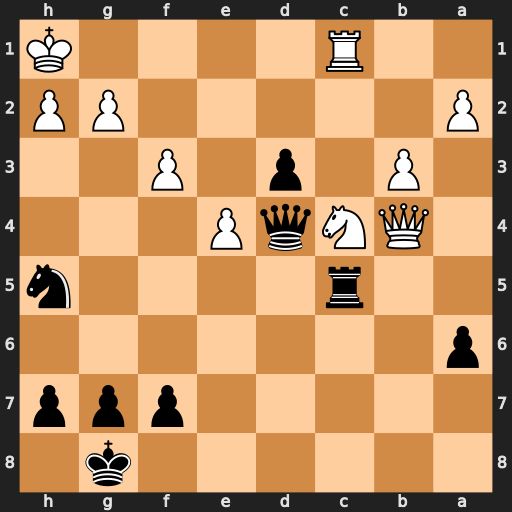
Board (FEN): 6k1/5ppp/p7/2r4n/1QNqP3/1P1p1P2/P5PP/2R4K
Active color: b
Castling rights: -
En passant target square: -
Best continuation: Ng3+ hxg3 Rh5#